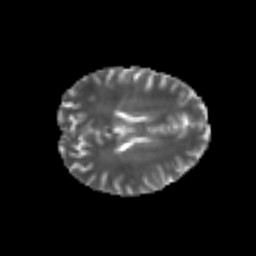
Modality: T2w
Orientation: axial
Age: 25
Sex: male
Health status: healthy